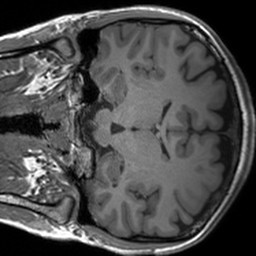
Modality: T1w
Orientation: coronal
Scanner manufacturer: siemens
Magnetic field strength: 3 T
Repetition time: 1.54 s
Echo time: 0.00234 s